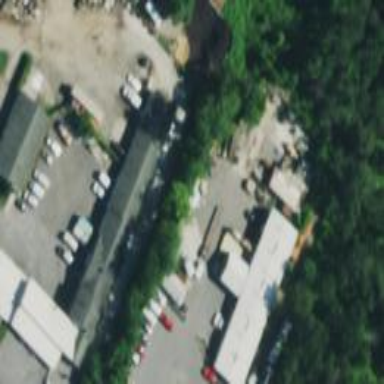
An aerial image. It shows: Commercial building.